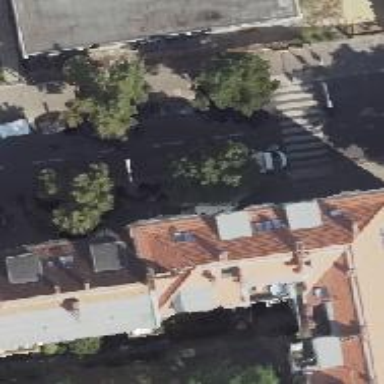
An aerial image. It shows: Bicycle parking located on the sidewalk with obstacles for parking.